Question: I have 2 columns in a cell array as key and value
I want a single value corresponding to every key so I removed the duplicate value as: 'wd=finalAlp93val; [~,idx]=unique(strcat(wd(:,1),wd(:,2)) , 'rows') finalAlp93val = wd(idx,:)'
But it resulted in higher variation in result. How can I average all the values with the same key in matlab. The number of rows for each key is variable here. (Here key is the first column and value is the second column and I want to achieve the avg of values for each key.)
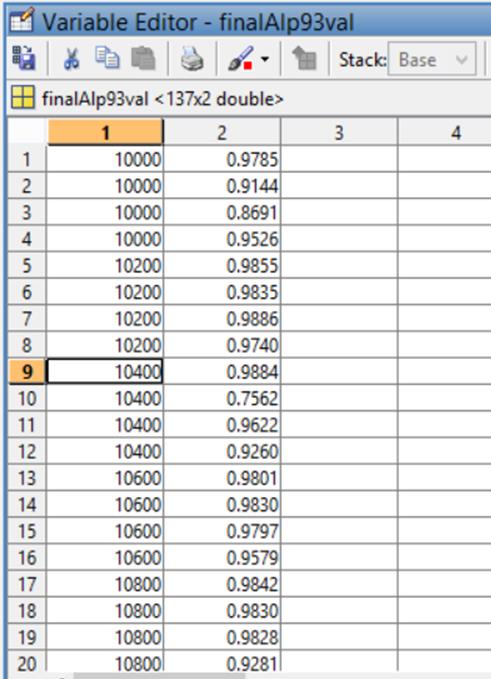
Answer: here's how using a minimal example:
'''
key=wd(:,1);
val=wd(:,2);
ukey=unique(key);
for n=1:numel(ukey)
mean_value(n)=mean(val(key==ukey(n)));
end
'''
so you can present them together as follows:
'''
[ukey(:) mean_value(:)]
'''